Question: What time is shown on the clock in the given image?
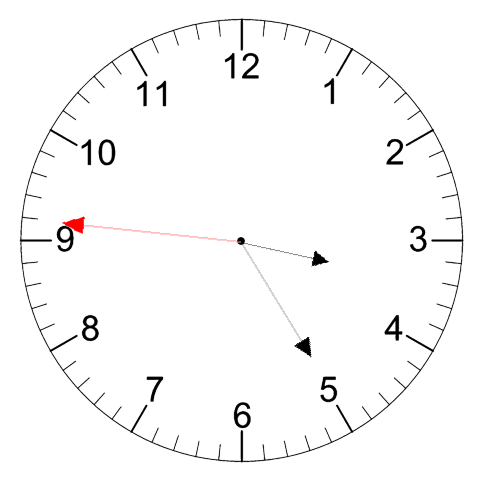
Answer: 03:24:46